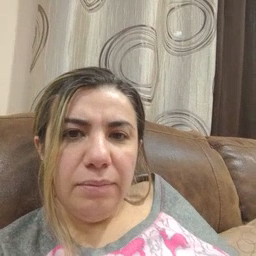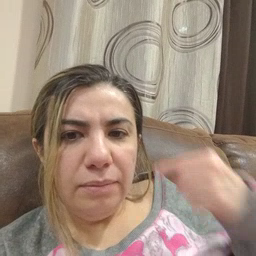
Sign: look